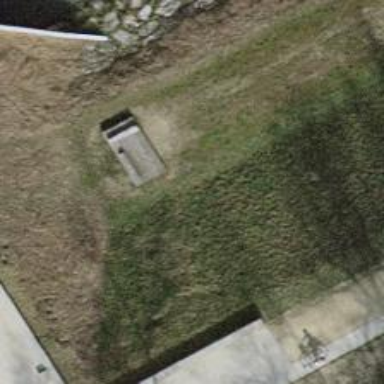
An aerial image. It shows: Bench for seating.